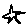
Label: star